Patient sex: M
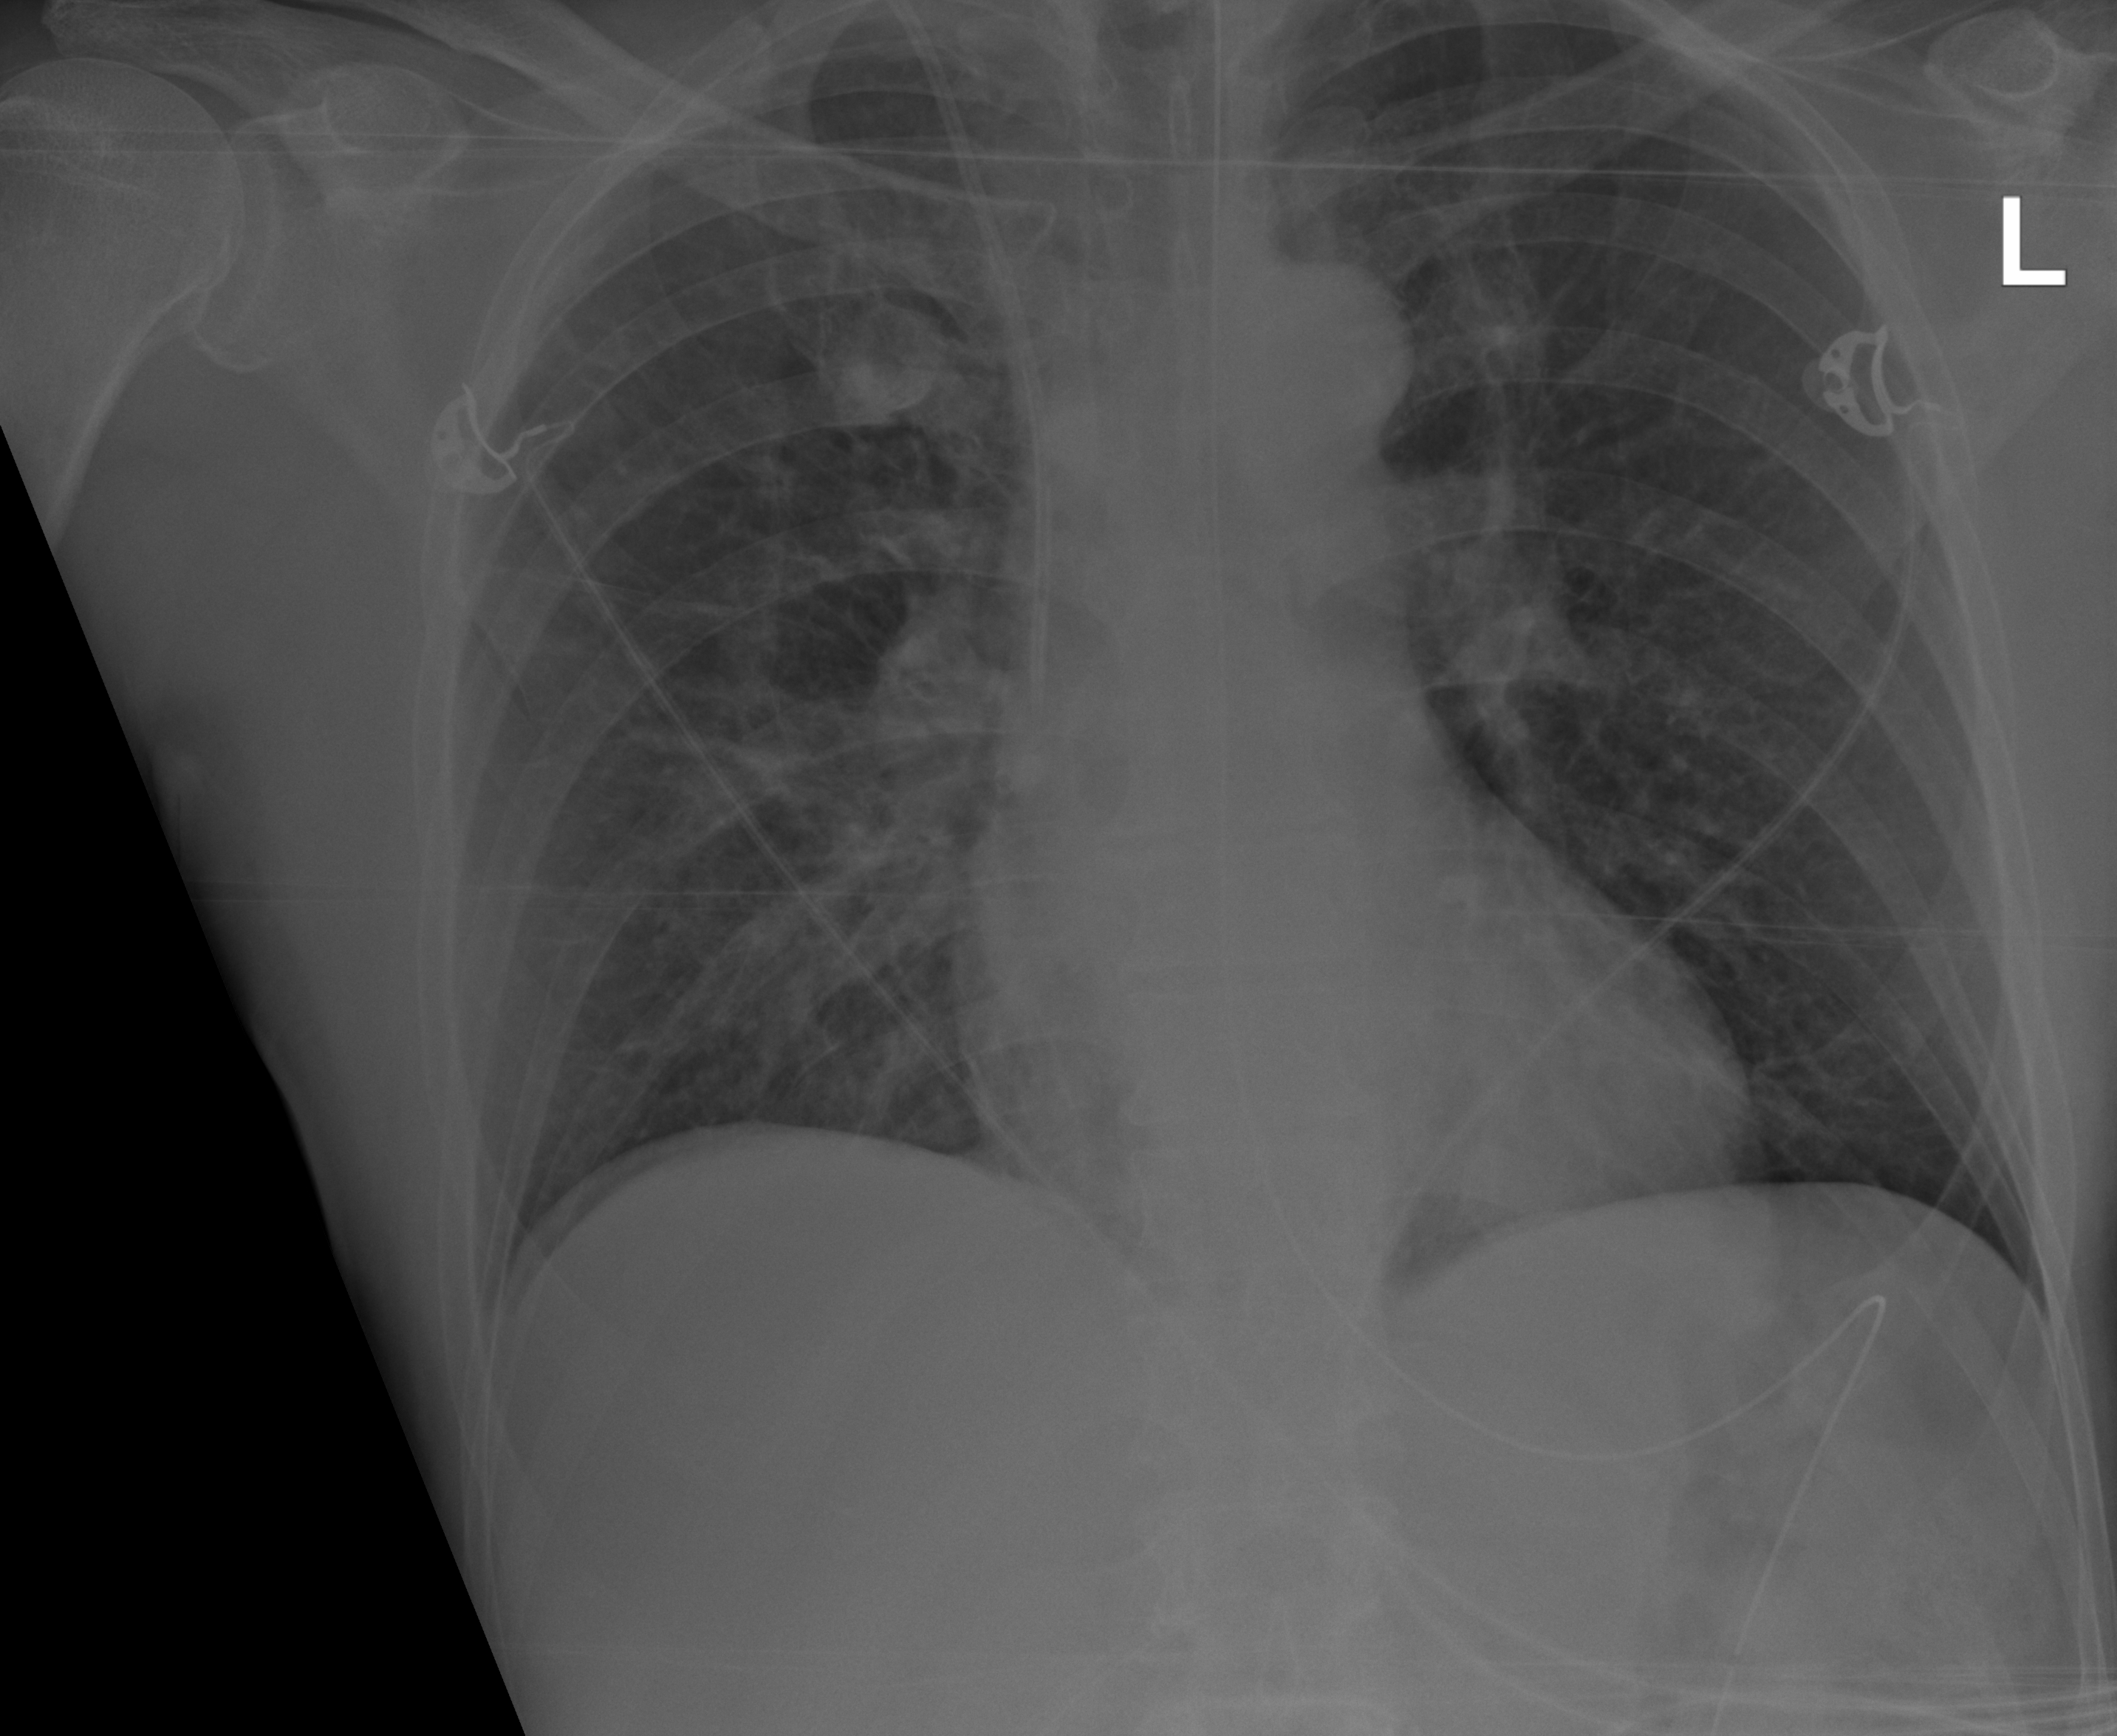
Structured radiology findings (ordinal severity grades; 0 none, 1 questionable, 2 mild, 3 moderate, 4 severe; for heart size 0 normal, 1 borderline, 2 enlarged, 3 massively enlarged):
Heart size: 0
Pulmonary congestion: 2
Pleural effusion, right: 0
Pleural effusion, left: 0
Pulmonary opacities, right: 2
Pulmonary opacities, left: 0
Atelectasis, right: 0
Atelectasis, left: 0